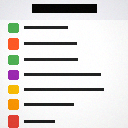
Screen state: on